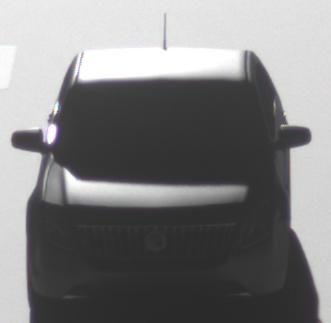
Make: Mercury
Model: Milan
Detailed model: -
Model produced from: 2009
Model produced until: 2010
Doors: 4
Color: gray
Road condition: dry road
Daytime: morning or afternoon
Contrast: high contrast